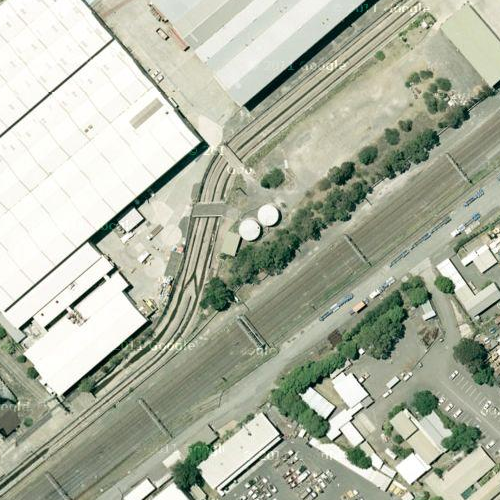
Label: sydney